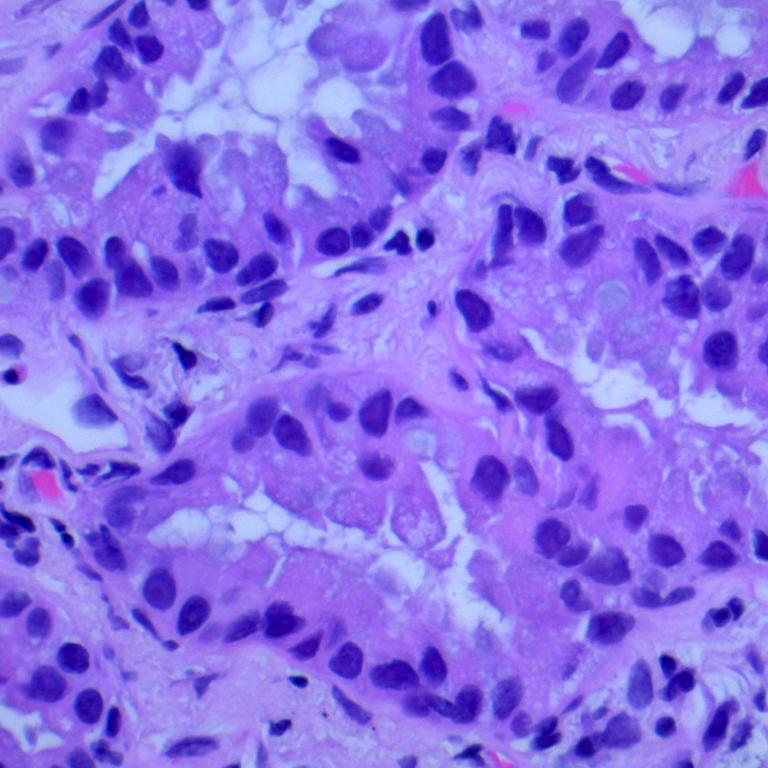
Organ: lung
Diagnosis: adenocarcinomas